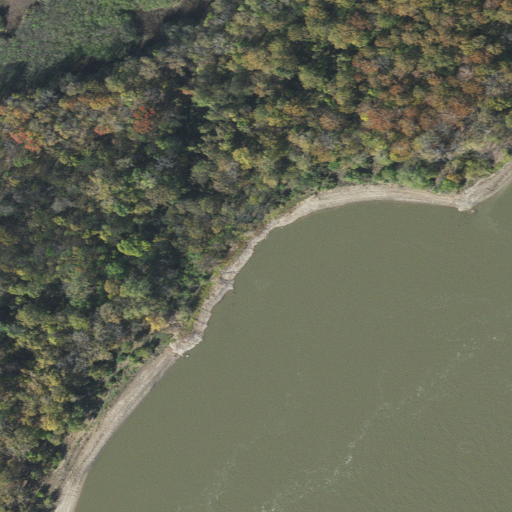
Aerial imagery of valley in Arkansas named Whitehall Crevasse containing woody wetlands, open water, and herbaceous wetlands